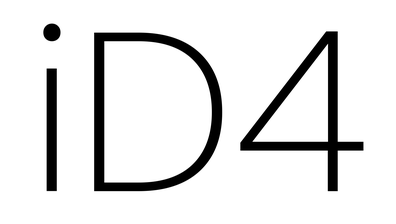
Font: Poppins-ExtraLight